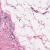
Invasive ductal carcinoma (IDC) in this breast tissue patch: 0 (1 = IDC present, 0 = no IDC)